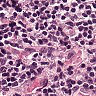
Metastatic tissue present: no